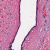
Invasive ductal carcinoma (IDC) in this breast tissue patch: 0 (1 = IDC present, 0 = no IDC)